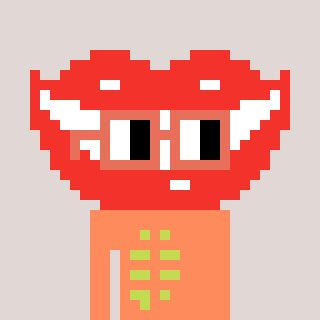
a pixel art character with square orange glasses, a smile-shaped head and a peachy-colored body on a warm background